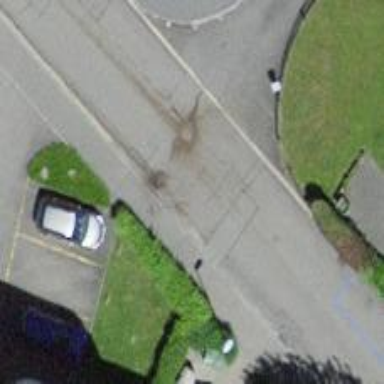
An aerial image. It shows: Service road with surface made of paving stones.